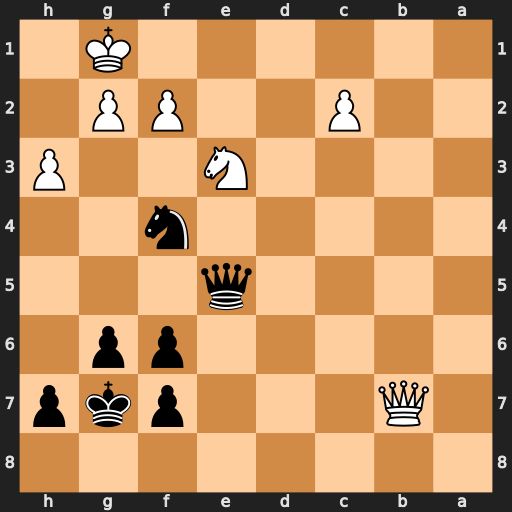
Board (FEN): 8/1Q3pkp/5pp1/4q3/5n2/4N2P/2P2PP1/6K1
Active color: b
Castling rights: -
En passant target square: -
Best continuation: Qa1+ Kh2 Ne2